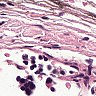
Metastatic tissue present: no